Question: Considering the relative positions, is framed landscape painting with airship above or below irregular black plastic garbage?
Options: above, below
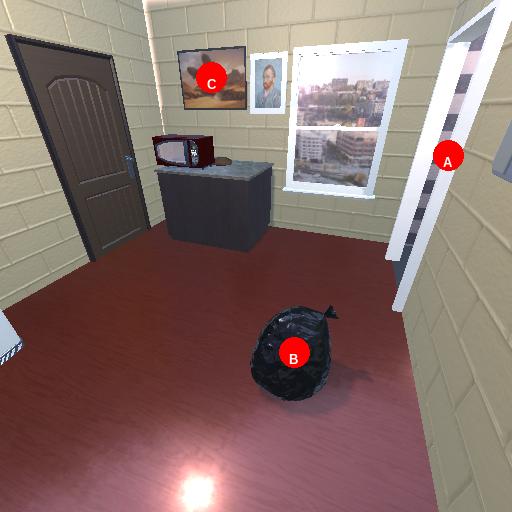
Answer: above